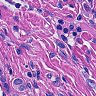
Metastatic tissue present: yes